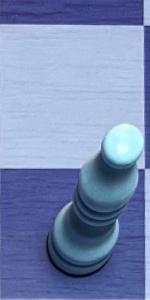
Label: Bishop_White